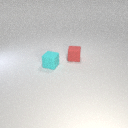
small red rubber cube to the right of small cyan rubber cube